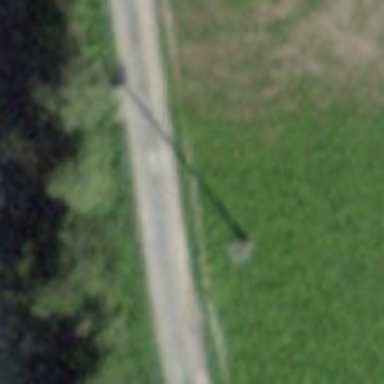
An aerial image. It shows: Power pole.